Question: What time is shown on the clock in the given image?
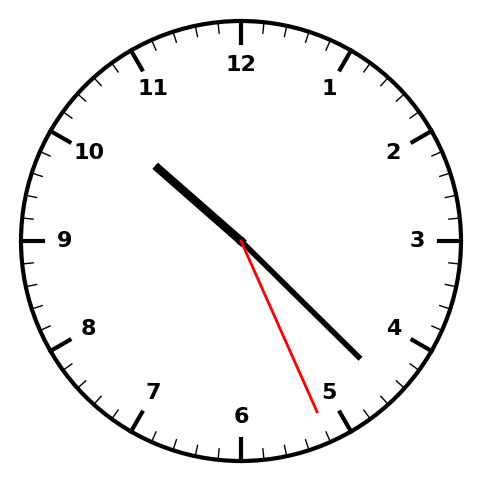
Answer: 10:22:26